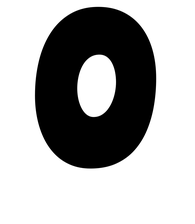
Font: Gluten_Bold